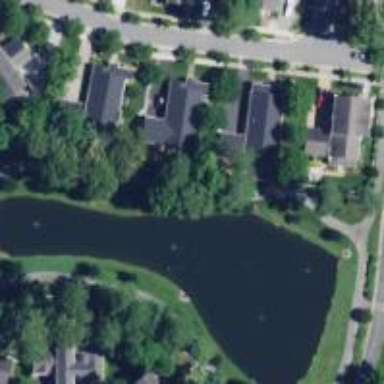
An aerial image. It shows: Serene pond surrounded by nature.